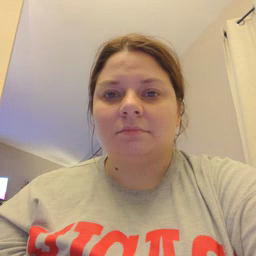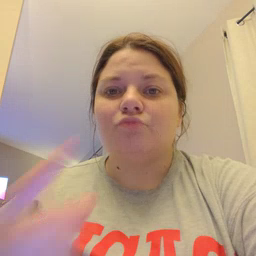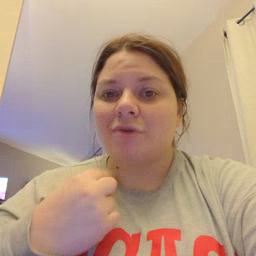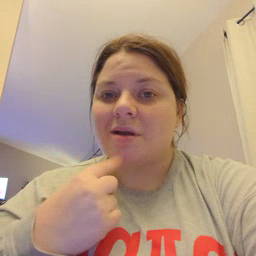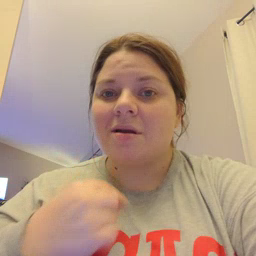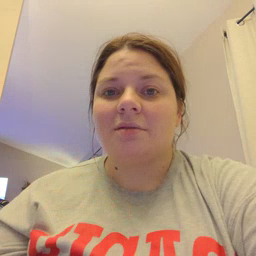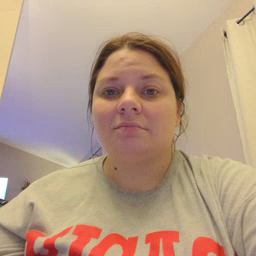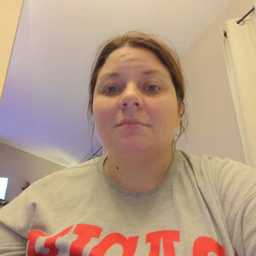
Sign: red